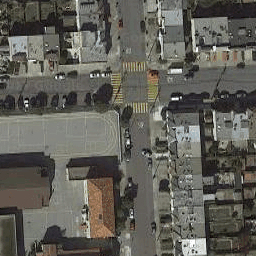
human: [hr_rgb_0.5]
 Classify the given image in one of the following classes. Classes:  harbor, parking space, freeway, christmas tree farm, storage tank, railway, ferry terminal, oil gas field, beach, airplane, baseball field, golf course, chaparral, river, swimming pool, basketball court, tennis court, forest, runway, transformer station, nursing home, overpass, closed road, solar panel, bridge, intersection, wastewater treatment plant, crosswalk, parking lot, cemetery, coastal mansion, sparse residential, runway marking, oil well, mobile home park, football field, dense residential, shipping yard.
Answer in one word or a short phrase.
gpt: intersection